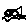
Label: fish